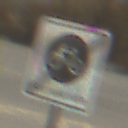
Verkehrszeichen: EndeFahrradstrasse
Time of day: MorningAfternoon
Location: Outdoor (Suburban)
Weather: PartlyCloudy
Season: NotSpecified
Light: Natural